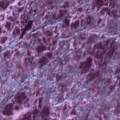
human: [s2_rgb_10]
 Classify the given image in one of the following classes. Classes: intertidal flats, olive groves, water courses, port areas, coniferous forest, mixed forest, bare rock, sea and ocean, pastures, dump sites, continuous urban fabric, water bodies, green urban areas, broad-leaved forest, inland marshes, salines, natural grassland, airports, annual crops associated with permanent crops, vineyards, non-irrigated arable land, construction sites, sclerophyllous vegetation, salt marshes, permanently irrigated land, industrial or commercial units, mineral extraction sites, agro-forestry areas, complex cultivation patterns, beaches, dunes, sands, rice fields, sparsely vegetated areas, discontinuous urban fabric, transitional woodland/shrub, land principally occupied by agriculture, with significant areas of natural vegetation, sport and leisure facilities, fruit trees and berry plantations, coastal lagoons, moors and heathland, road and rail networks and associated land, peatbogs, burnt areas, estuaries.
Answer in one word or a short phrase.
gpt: sea and ocean